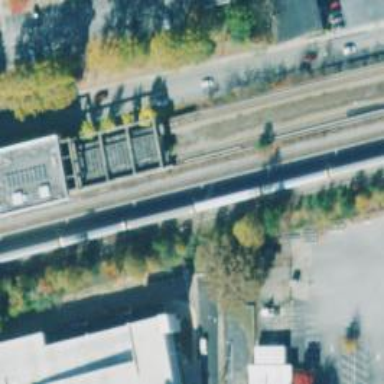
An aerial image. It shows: Abandoned railway yard.